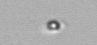
Label: nanoplankton_mix